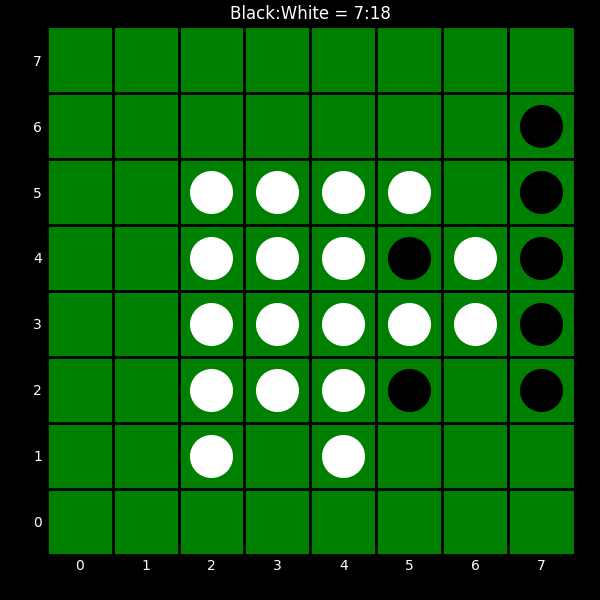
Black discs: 7
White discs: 18